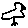
Label: bird